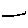
Label: line